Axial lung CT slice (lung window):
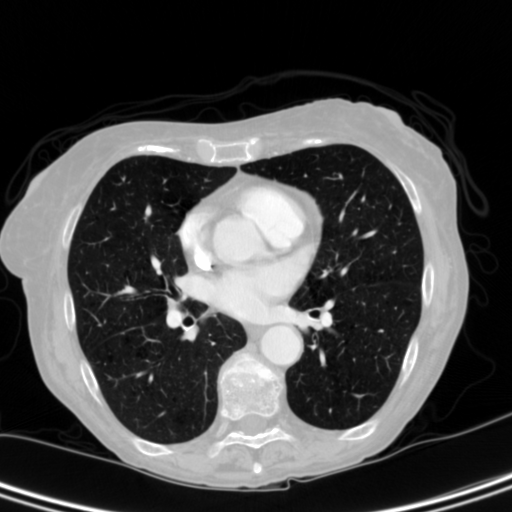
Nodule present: no